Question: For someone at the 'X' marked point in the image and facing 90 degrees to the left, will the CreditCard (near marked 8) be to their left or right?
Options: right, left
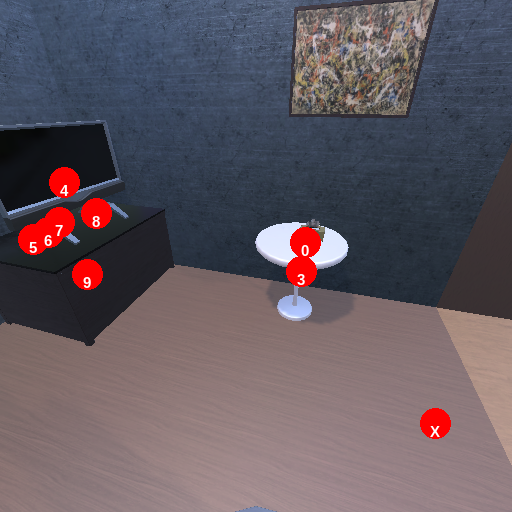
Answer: right